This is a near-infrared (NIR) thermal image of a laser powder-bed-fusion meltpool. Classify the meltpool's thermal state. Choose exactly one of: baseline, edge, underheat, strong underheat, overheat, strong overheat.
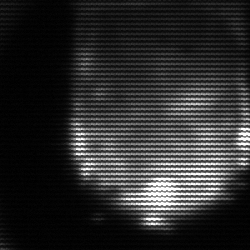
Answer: edge